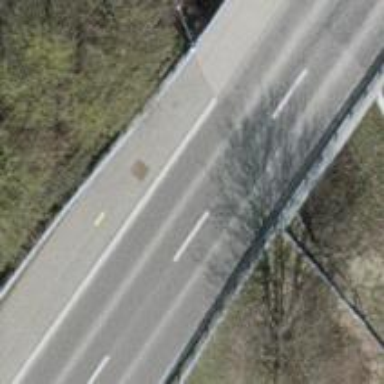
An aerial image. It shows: Tertiary road with asphalt surface that goes over bridge.